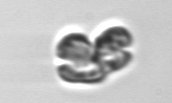
Label: Karenia